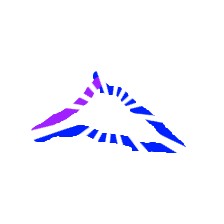
Shape: triangle